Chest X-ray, PA view. Patient: 52 years old, sex M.
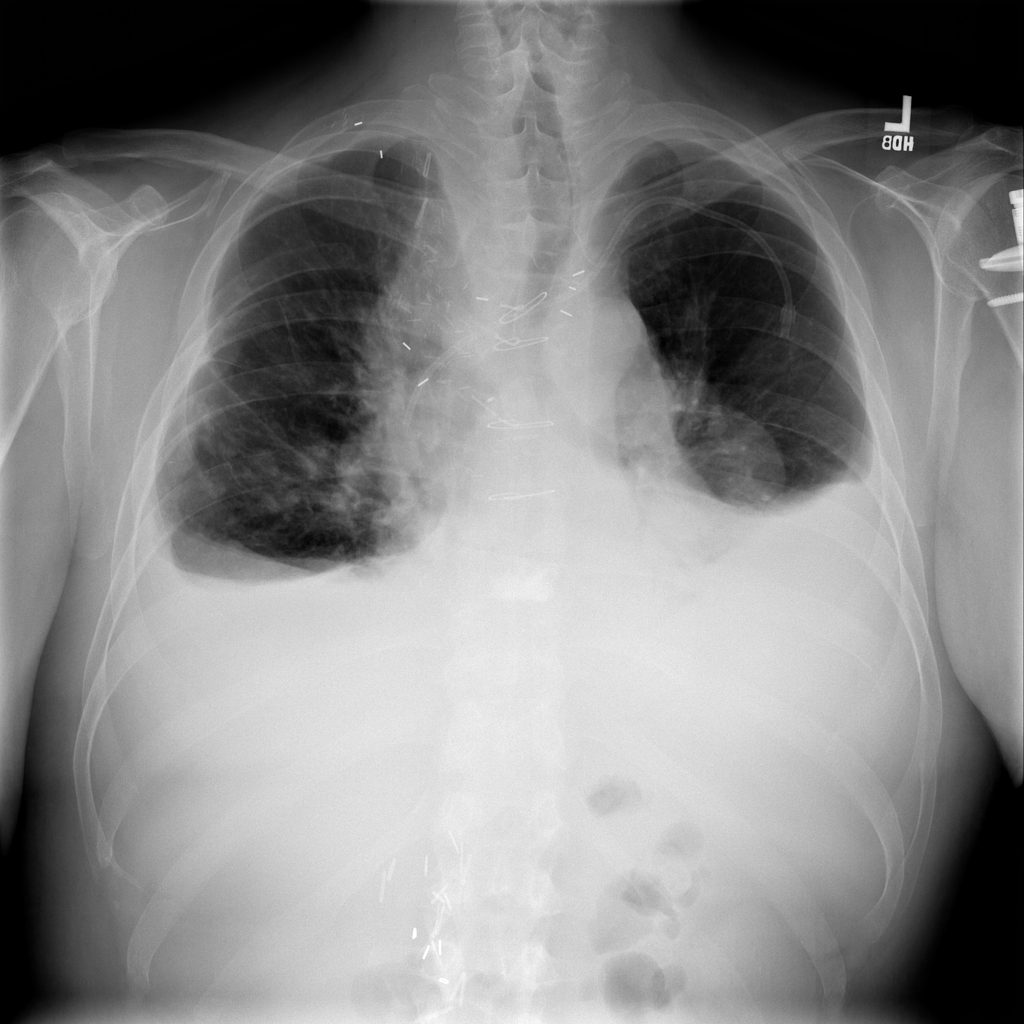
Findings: No Finding